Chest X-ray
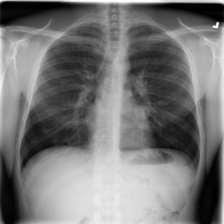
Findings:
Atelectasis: negative
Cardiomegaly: negative
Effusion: negative
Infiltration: negative
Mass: positive
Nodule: negative
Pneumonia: negative
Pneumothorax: negative
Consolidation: negative
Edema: negative
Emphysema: negative
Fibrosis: negative
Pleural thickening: negative
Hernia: negative